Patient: sex M, age 52
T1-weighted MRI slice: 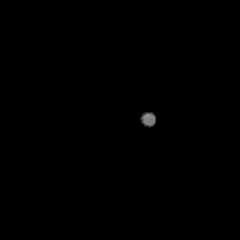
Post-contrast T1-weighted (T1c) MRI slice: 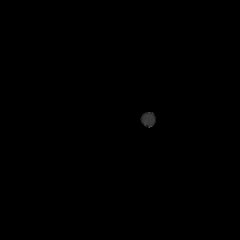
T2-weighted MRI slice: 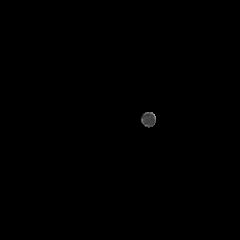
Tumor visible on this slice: no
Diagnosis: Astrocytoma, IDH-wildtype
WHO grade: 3